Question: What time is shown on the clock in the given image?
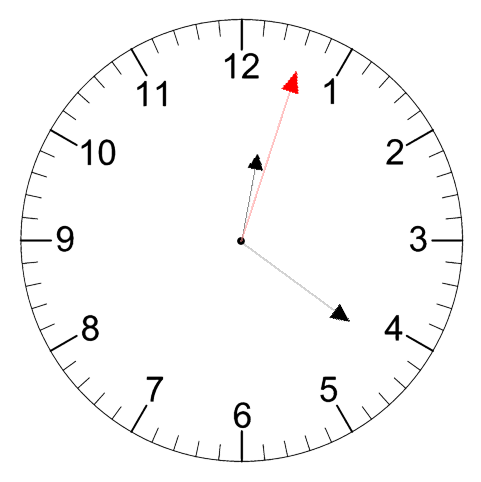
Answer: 12:21:03